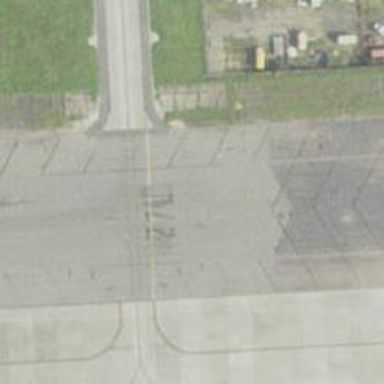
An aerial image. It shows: View of taxiway at the airport.